Question: How do I draw the end of a ribbon like the left side of this image using only CSS?

I know I can use the fact that corners in CSS are mitered, so I can have a 'div' with a border of size 0 and other borders bigger to give me triangles. Is there a way to do this with only 1 'div'? Or do I need to stack some triangles? I'd really prefer to have 1 'div' so that users don't have to think about this and I can just use the CSS ':before' pseudo element to insert this. What's the best way to implement this?
IE9+ and modern versions of other browsers only need to be supported.
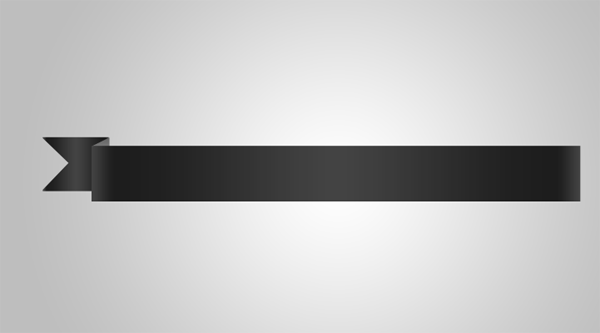
Answer: There are lots off resources on the web showing how to do this. A very good tutorial is online at css-tricks here <URL>
Ive also stuck it in a jsfiddle for you here to play with <URL>
'''
<h1 class="ribbon">
<strong class="ribbon-content">Everybody loves ribbons</strong>
</h1>
.ribbon {
font-size: 16px !important;
/* This ribbon is based on a 16px font side and a 24px vertical rhythm. I've used em's to position each element for scalability. If you want to use a different font size you may have to play with the position of the ribbon elements */
width: 50%;
position: relative;
background: #ba89b6;
color: #fff;
text-align: center;
padding: 1em 2em; /* Adjust to suit */
margin: 2em auto 3em; /* Based on 24px vertical rhythm. 48px bottom margin - normally 24 but the ribbon 'graphics' take up 24px themselves so we double it. */
}
.ribbon:before, .ribbon:after {
content: "";
position: absolute;
display: block;
bottom: -1em;
border: 1.5em solid #986794;
z-index: -1;
}
.ribbon:before {
left: -2em;
border-right-width: 1.5em;
border-left-color: transparent;
}
.ribbon:after {
right: -2em;
border-left-width: 1.5em;
border-right-color: transparent;
}
.ribbon .ribbon-content:before, .ribbon .ribbon-content:after {
content: "";
position: absolute;
display: block;
border-style: solid;
border-color: #804f7c transparent transparent transparent;
bottom: -1em;
}
.ribbon .ribbon-content:before {
left: 0;
border-width: 1em 0 0 1em;
}
.ribbon .ribbon-content:after {
right: 0;
border-width: 1em 1em 0 0;
}
'''